Question:
This is the 'add new contact' window. Is it possible to create custom data fields in this window?
My current custom fields are only visible on the 'contact details' window.
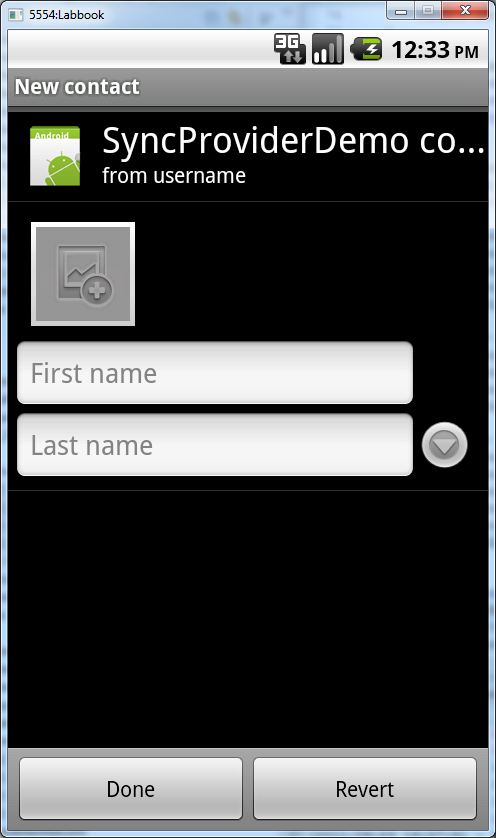
Answer: It is possible to launch a new Add New Contact activity when the user clicks on the add new contact button. For that you will have to create your own activity and 'setContentView(R.layout.YOUR_CUSTOM_ACTIVITY_SCREEN)'. Now the next step is important. Add the following lines to the ManifestFile of your application:
'''
<activity android:name=".YOUR_CUSTOM_ACTIVITY" >
<intent-filter>
<action android:name="android.intent.action.INSERT" />
<category android:name="android.intent.category.DEFAULT" />
<data android:mimeType="vnd.android.cursor.dir/contact"/>
</intent-filter>
</activity>
'''
Now when the user click to add a new contact he will be shown 2 options. One will be your application and other would be the default activity to add contact.
Hope this answer helps.